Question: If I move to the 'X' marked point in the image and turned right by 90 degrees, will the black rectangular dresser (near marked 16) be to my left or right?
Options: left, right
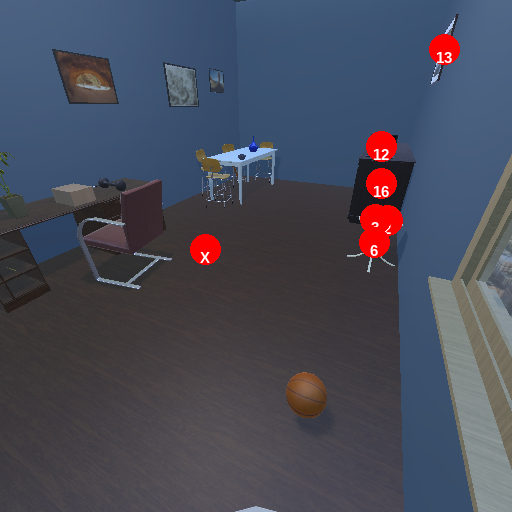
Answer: left